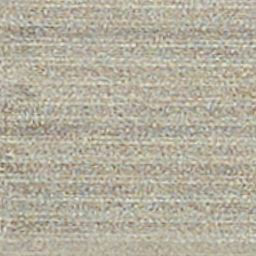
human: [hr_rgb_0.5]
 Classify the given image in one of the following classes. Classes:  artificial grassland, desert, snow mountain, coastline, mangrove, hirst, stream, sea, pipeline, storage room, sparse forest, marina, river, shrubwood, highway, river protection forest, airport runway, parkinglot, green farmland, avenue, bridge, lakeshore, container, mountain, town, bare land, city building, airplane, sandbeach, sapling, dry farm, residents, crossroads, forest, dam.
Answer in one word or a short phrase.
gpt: dry farm